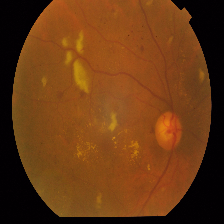
Diabetic retinopathy grade: Proliferative DR